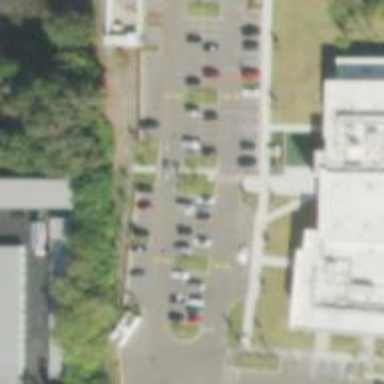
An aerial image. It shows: Parking space is available.